Question: I am trying to learn Apache Avro and I have started with simple tutorial for Avro. I am trying to use a JSON Schema to load the data. Below is my Simple example-
'''
public class AvroExample {
public static Schema SCHEMA; // writer's schema
public static Schema SCHEMA2; // reader's schema
private String name;
private int age;
private String[] mails;
private AvroExample boss;
static {
try {
SCHEMA = Schema.parse(AvroExample.class.getResourceAsStream("Employee.avsc"));
SCHEMA2 = Schema.parse(AvroExample.class.getResourceAsStream("Employee2.avsc"));
} catch (Exception e) {
System.out.println("Couldn't load a schema: " + e.getMessage());
}
}
// some more code
}
'''
But somehow this line, always give me exception-
'SCHEMA = Schema.parse(AvroExample.class.getResourceAsStream("Employee.avsc"));'
as- 'Couldn't load a schema: java.lang.NullPointerException'
I believe somehow, it is not able to load the file properly or I am loading the file in a wrong way.
This is the file content-
'''
{
"type": "record",
"name": "Employee",
"fields": [
{"name": "name", "type": "string"},
{"name": "age", "type": "int"},
{"name": "emails", "type": {"type": "array", "items": "string"}},
{"name": "boss", "type": ["Employee","null"]}
]
}
'''
Below is the picture of my workspace which shows where I have put those two avsc files-

Can anybody help me with this?
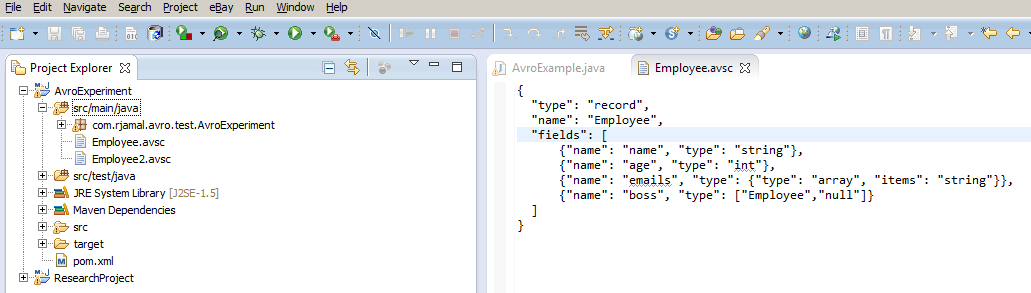
Answer: With the project setup you've shown us, your classpath will likely look like
'''
/root
/Employee.avsc
/Employee2.avsc
/com
/rjamal
/avro
/test
/AvroExperiment
/...
'''
In other words, the two 'avsc' files will be at the root of the classpath. The method call
'''
AvroExample.class.getResourceAsStream("Employee.avsc")
'''
looks for the resource in the package the 'AvroExample' class is in.
To make it relative to the root of the classpath, prefix your path with a '/'.
'''
AvroExample.class.getResourceAsStream("/Employee.avsc")
'''
Check the <URL>
> Before delegation, an absolute resource name is constructed from the
given resource name using this algorithm:- - Otherwise, the absolute name is of the following form: Where the modified_package_name is with '/' substituted for '.' ('.').
Emphasis mine.